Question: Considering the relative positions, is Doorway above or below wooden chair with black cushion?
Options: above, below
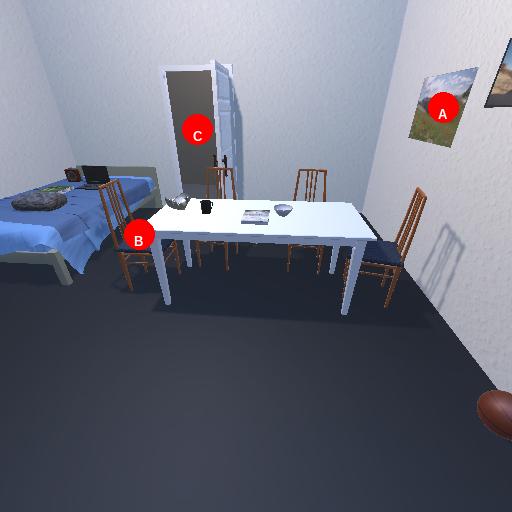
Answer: above